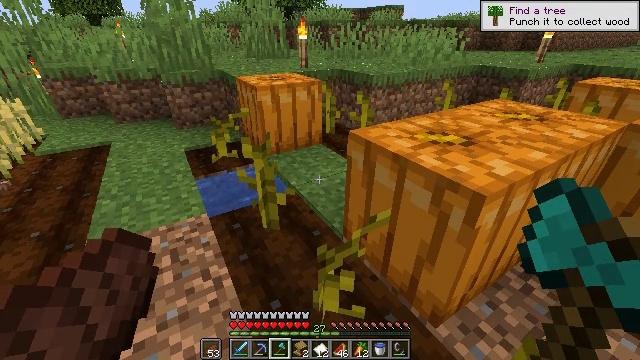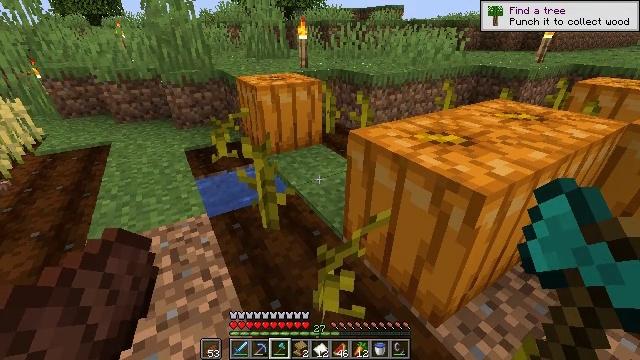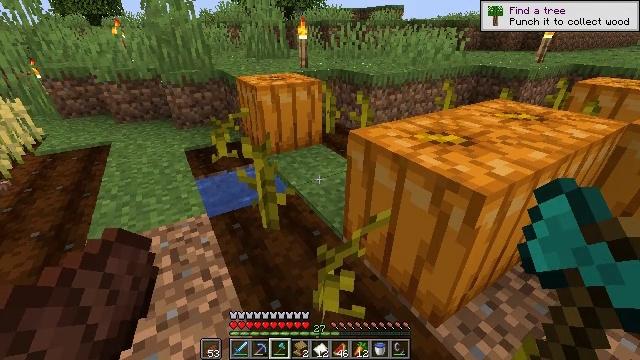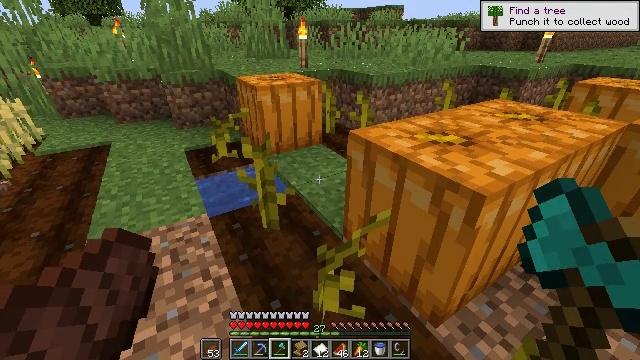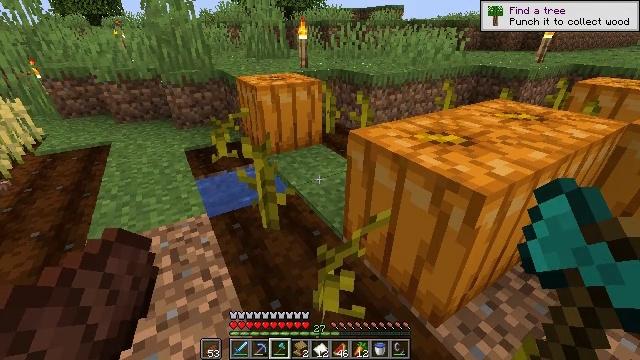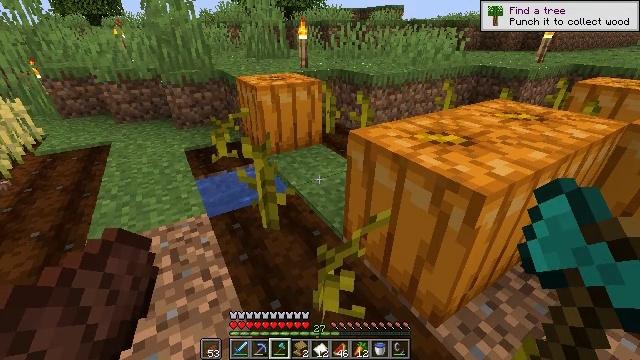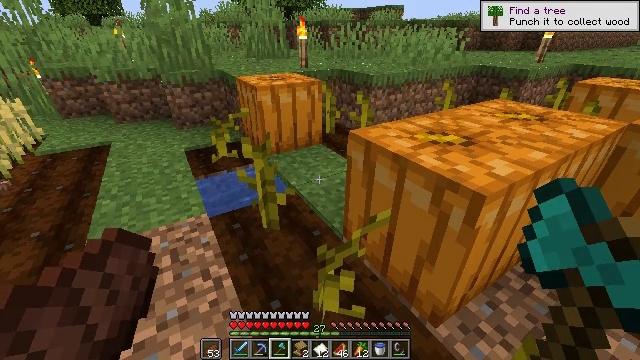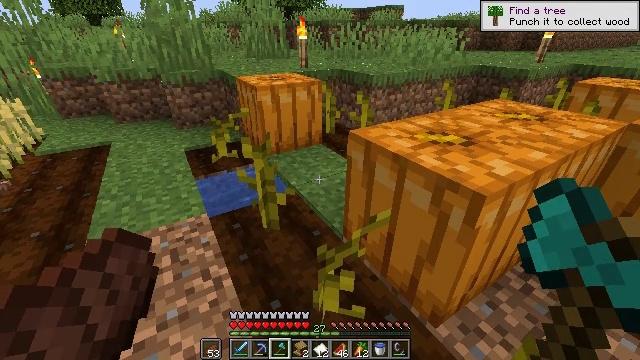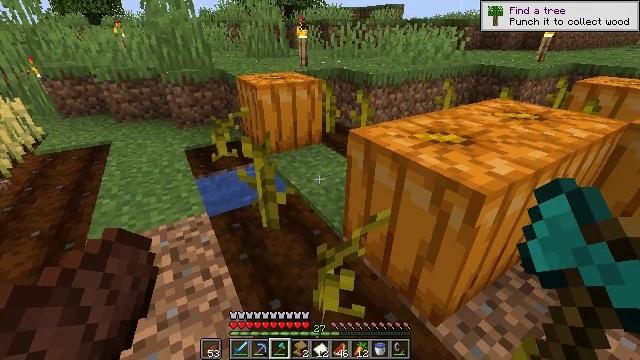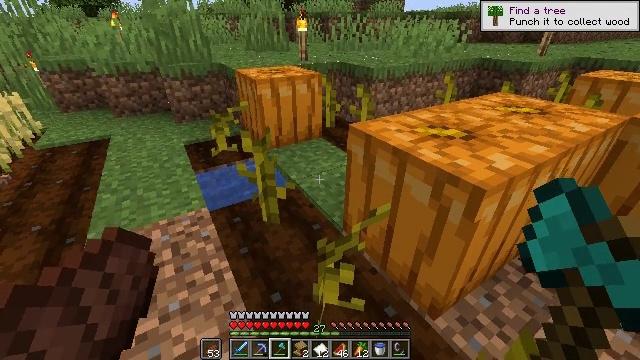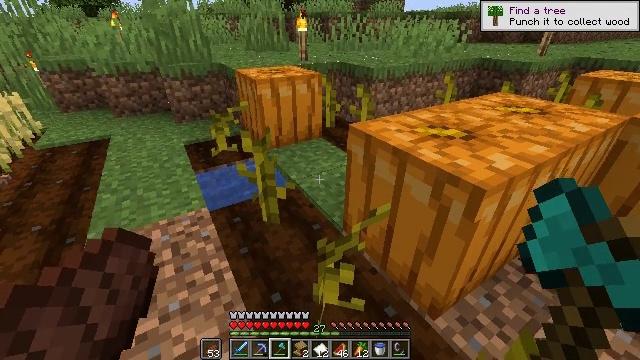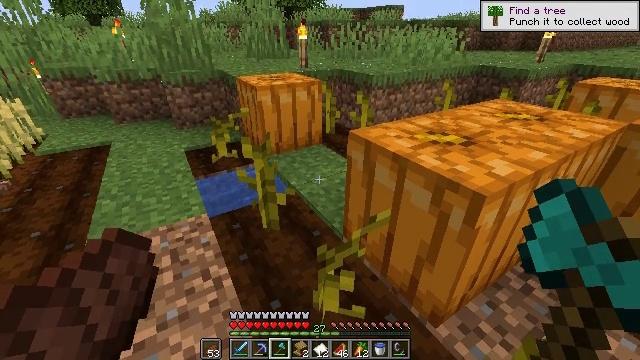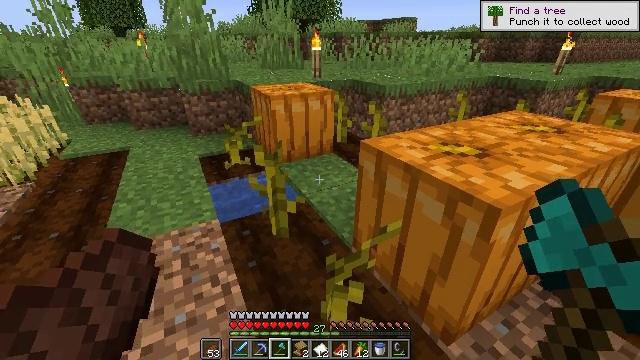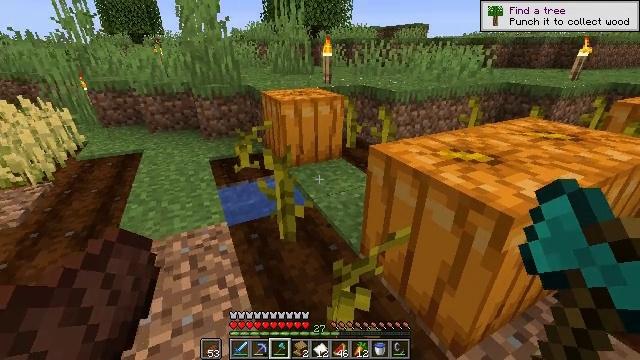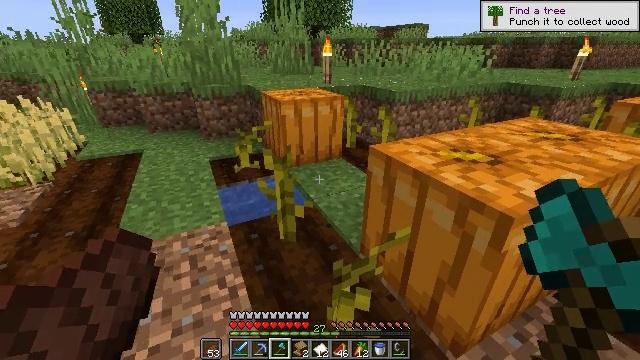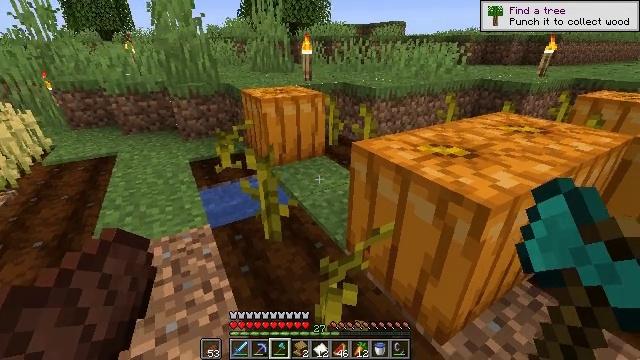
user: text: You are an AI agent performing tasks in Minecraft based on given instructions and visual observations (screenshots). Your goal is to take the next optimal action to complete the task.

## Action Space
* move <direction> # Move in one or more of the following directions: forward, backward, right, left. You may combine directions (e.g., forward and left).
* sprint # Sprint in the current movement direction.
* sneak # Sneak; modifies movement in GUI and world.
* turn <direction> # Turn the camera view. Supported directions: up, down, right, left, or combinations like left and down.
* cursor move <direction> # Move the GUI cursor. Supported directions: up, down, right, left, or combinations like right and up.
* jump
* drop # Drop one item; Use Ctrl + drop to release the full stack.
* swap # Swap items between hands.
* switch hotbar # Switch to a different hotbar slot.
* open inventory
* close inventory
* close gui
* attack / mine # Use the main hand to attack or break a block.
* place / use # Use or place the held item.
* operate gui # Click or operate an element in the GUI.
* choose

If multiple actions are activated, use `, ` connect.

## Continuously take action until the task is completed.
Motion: motion action
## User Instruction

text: Gather a pumpkin block.
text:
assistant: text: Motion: no_op
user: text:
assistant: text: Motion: no_op
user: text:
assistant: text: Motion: no_op
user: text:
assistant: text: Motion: no_op
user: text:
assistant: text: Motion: no_op
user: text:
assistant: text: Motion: no_op
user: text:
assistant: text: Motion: no_op
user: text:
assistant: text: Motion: no_op
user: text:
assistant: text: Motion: turn down
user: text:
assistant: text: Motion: no_op
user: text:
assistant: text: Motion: turn up
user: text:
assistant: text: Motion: turn left and up
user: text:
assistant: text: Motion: turn left and up
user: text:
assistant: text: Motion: no_op
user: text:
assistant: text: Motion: turn right
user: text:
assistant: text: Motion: turn right and down
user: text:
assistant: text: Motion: turn right and up
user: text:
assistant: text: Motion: turn right and up
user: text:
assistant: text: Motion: turn right and up
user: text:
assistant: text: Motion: attack / mine
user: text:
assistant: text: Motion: attack / mine
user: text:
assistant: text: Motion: attack / mine
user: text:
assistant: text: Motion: attack / mine
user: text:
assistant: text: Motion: attack / mine
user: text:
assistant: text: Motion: turn right, attack / mine
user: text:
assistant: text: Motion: turn right, attack / mine
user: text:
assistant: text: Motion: turn right, attack / mine
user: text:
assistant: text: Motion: attack / mine
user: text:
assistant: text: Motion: move forward, attack / mine
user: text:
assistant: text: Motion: move forward, attack / mine